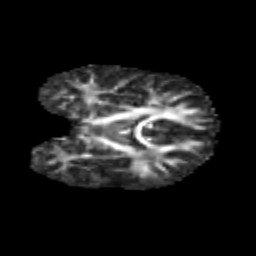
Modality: FA
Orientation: coronal
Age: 6
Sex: male
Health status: healthy